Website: walmart
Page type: address-validator
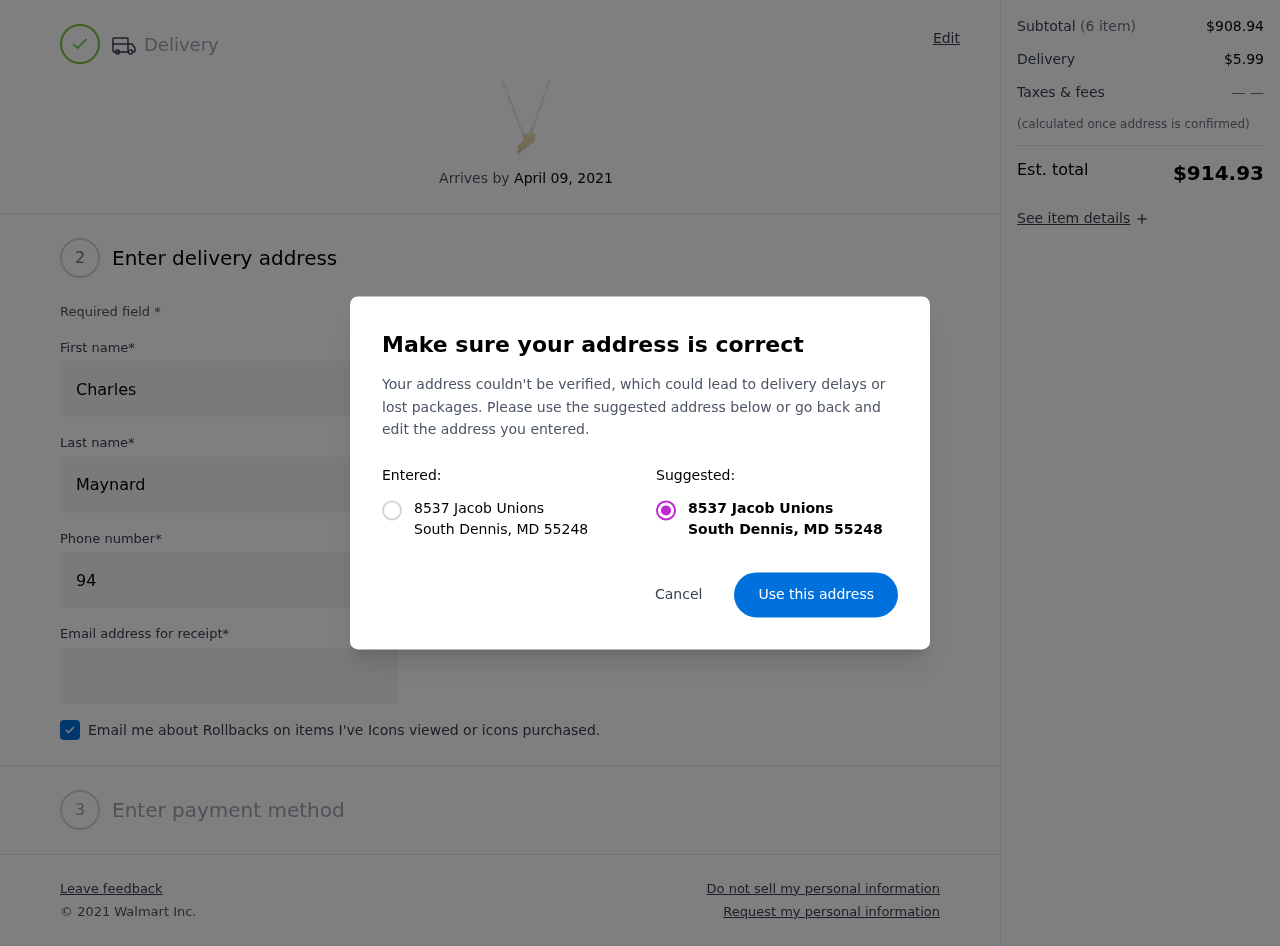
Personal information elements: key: PII_CITY
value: South Dennis
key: PII_POSTCODE
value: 55248
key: PII_STATE_ABBR
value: MD
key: PII_STREET
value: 8537 Jacob Unions
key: PII_FIRSTNAME
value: Charles
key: PII_LASTNAME
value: Maynard
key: PII_STREET2
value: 3608 Jones Road Apt. 922
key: PII_PHONE
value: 9489898371
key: PII_EMAIL
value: cmaynard@hotmail.com
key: PII_POSTCODE_FULL
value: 55248
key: PII_POSTCODE_NUMERIC
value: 55248
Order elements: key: ORDER_DELIVERY_DATE
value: April 09, 2021
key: ORDER_SUBTOTAL
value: $908.94
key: ORDER_SHIPPING_COST
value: $5.99
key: ORDER_TOTAL
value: $914.93